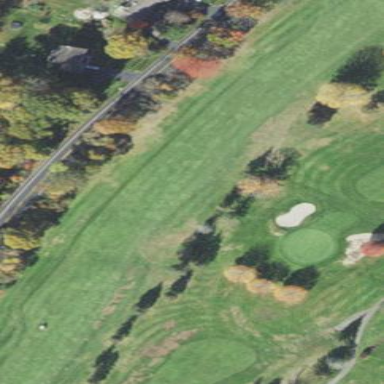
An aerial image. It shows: Grassy area designated as golf fairway.